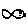
Label: fish